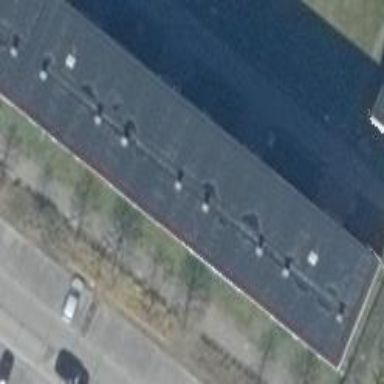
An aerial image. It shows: Building with apartments and flat roof.